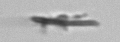
Label: fiber_TAG_external_detritus